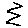
Label: zigzag